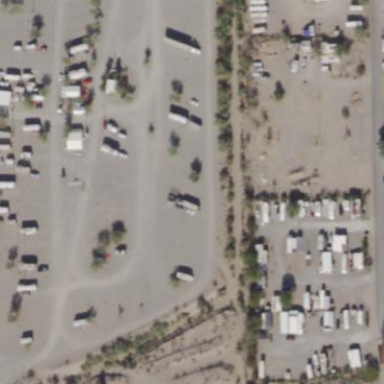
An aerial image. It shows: Caravan site with tents and caravans. The site provides sanitary dump station facility.